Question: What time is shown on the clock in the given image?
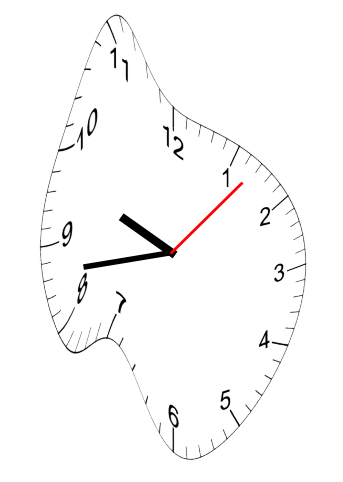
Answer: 09:43:07